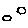
Label: hexagon